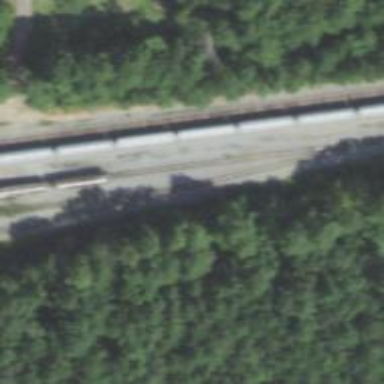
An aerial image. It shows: Railway yard in service.